Field crop: maize
Growth stage: 1
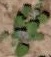
Species: chenopodium